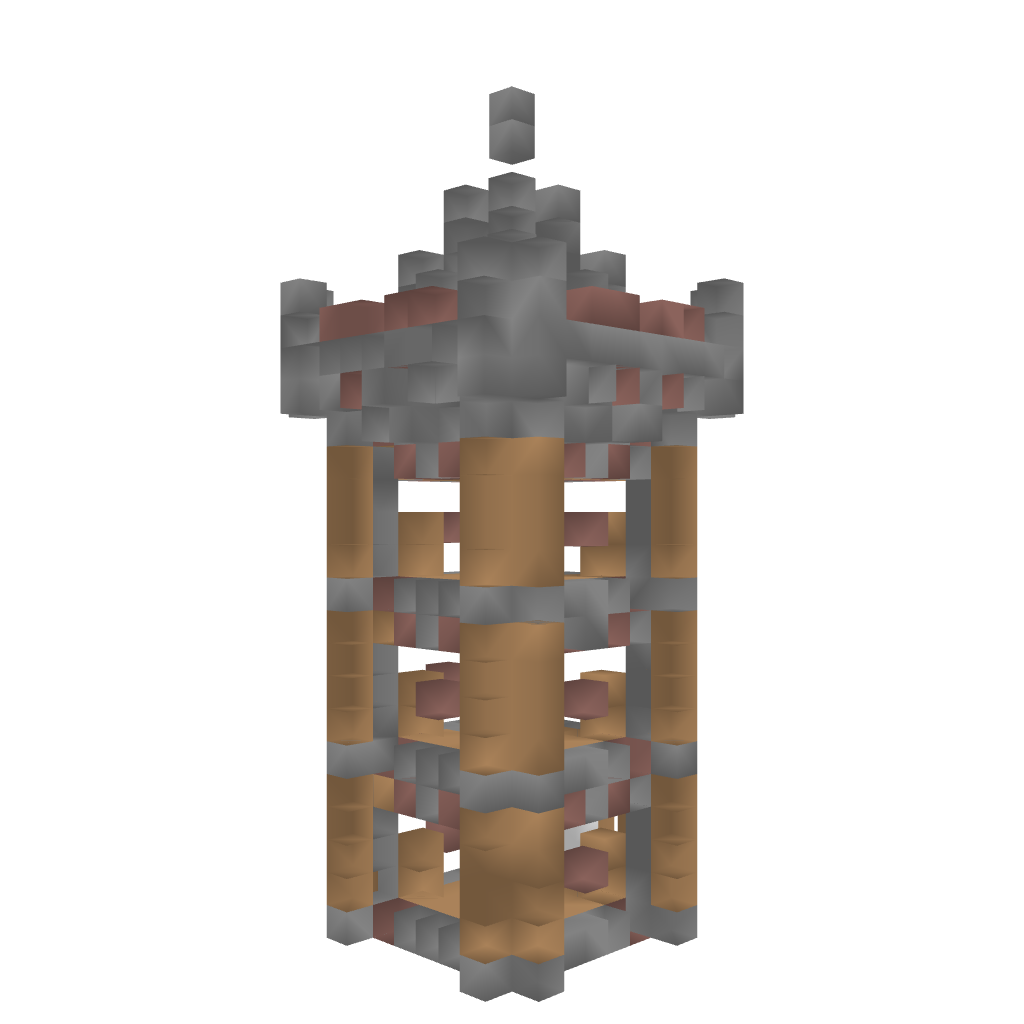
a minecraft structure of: MagicTower 1 bad low quality